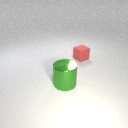
small red rubber cube to the right of large green metal cylinder